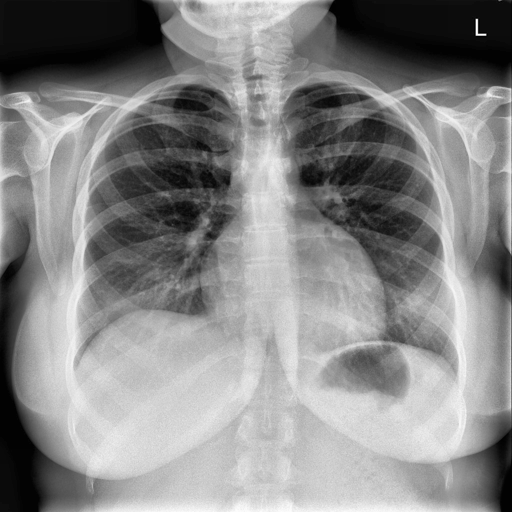
Finding: NORMAL